Aerial crown-view tile of a tropical tree (Barro Colorado Island, Panama), acquired 20240611:
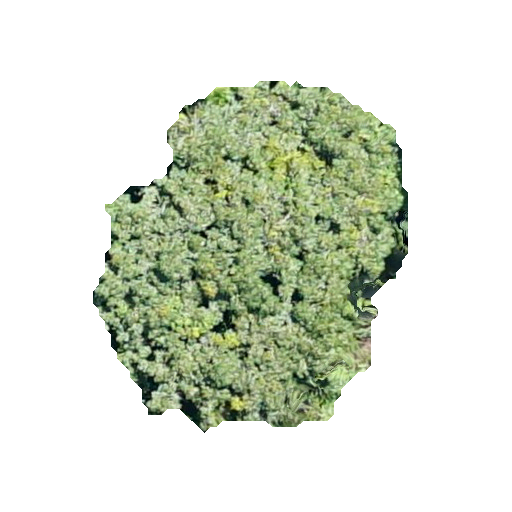
Species: Protium stevensonii
GBIF accepted scientific name: Tetragastris panamensis
Crown area: 127.758 m²